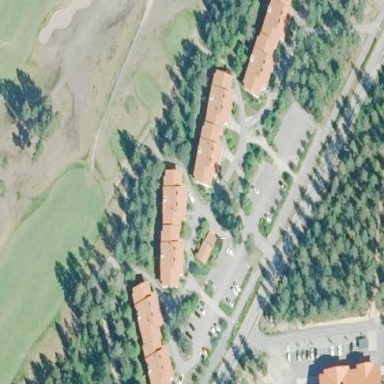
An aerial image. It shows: Hotel.